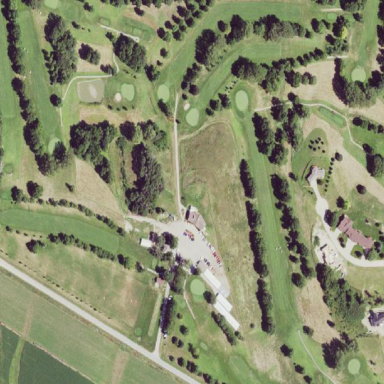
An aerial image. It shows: Golf course surrounded by greenery.